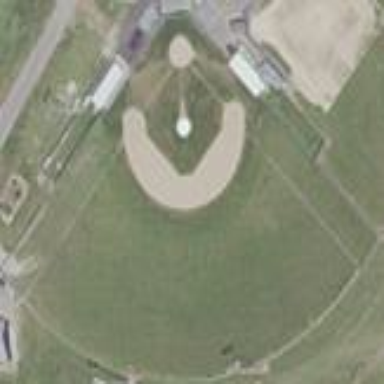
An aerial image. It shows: Baseball pitch for leisure and sports activities.